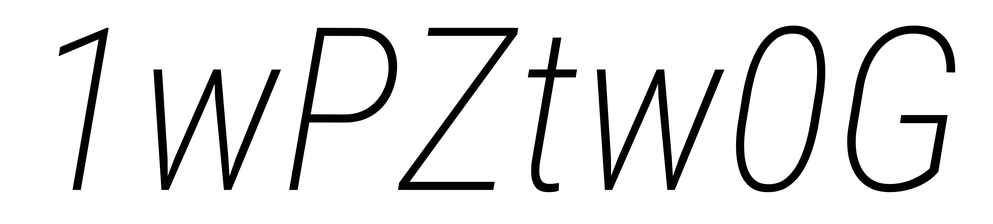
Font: Roboto-Italic_Condensed_ExtraLight_Italic